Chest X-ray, AP view. Patient: 52 years old, sex M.
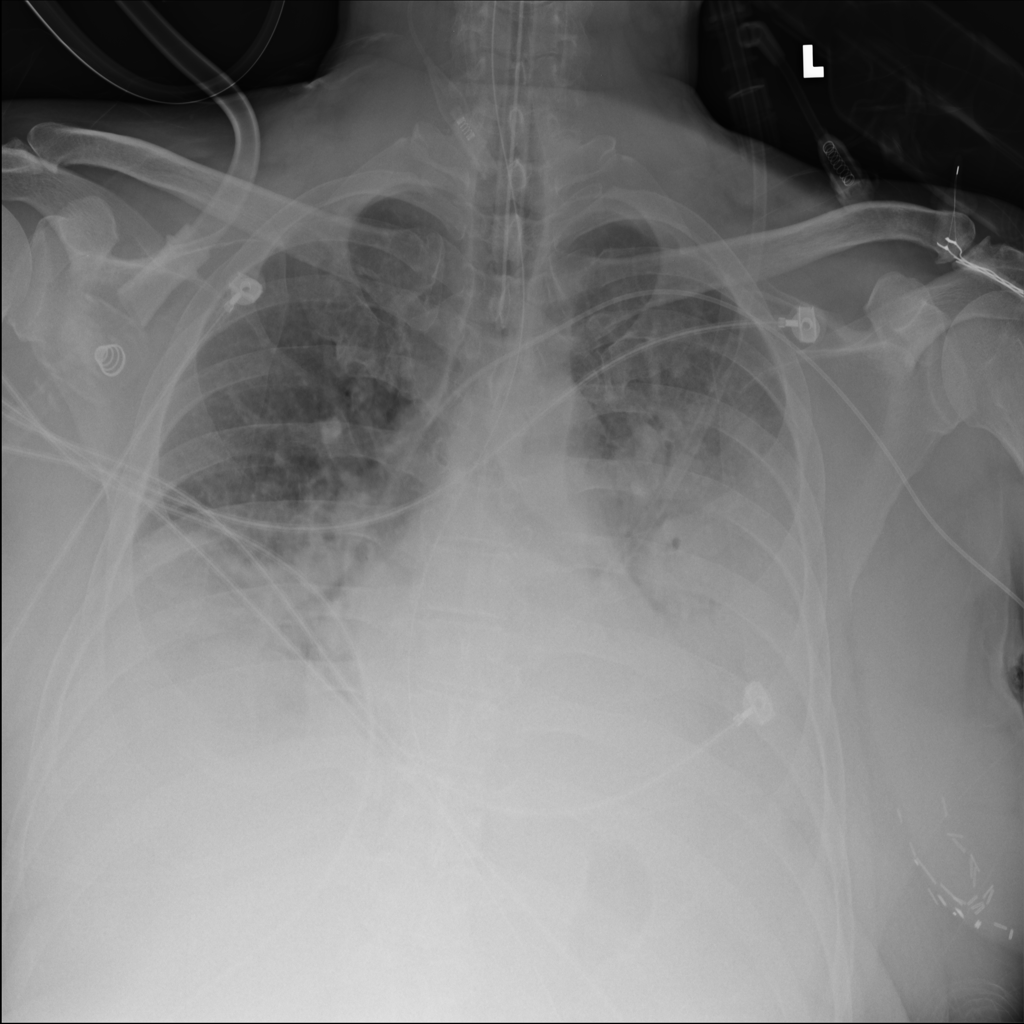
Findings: Atelectasis, Consolidation, Effusion